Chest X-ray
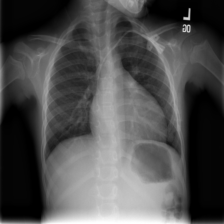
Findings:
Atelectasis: negative
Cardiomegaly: negative
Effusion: negative
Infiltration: negative
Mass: negative
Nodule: negative
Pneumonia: negative
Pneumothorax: negative
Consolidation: negative
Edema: negative
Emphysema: negative
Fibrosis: negative
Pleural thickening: negative
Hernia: negative